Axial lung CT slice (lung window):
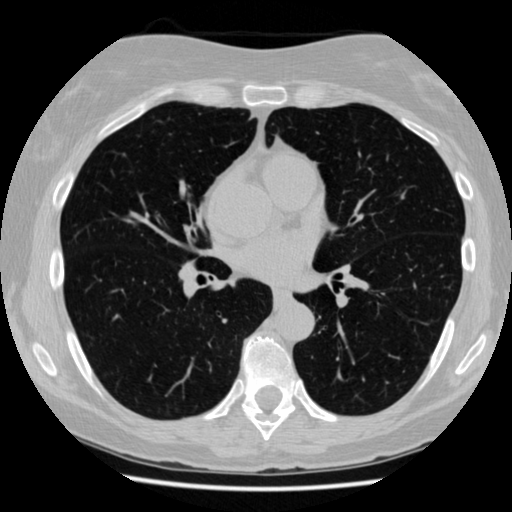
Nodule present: no